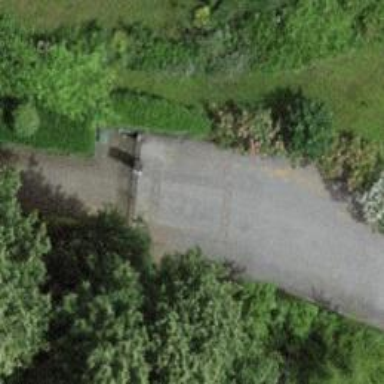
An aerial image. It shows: Gate.